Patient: sex M, age 29
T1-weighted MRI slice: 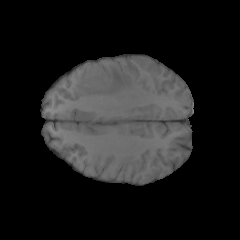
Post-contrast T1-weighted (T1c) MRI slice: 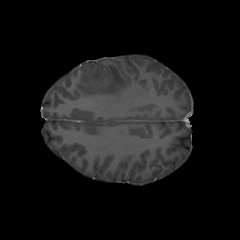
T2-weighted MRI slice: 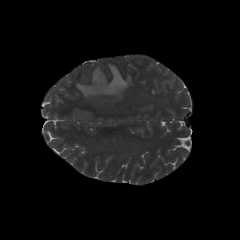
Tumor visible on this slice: yes
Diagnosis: Glioblastoma, IDH-wildtype
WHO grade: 4